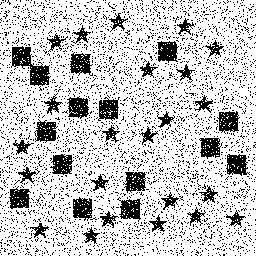
Squares: 15
Triangles: 0
Stars: 23
Total shapes: 38